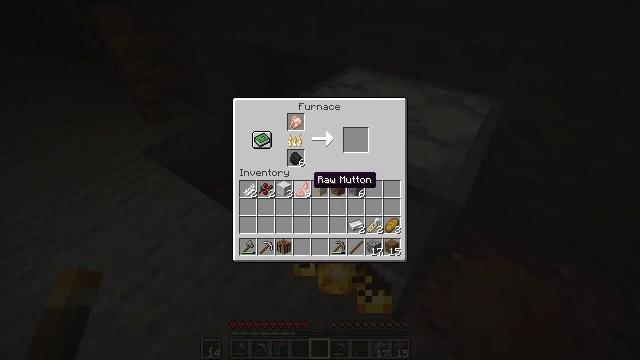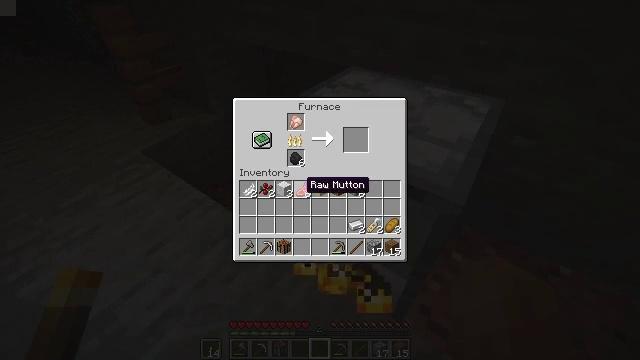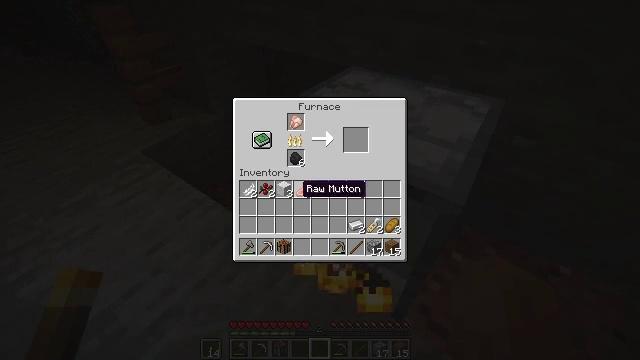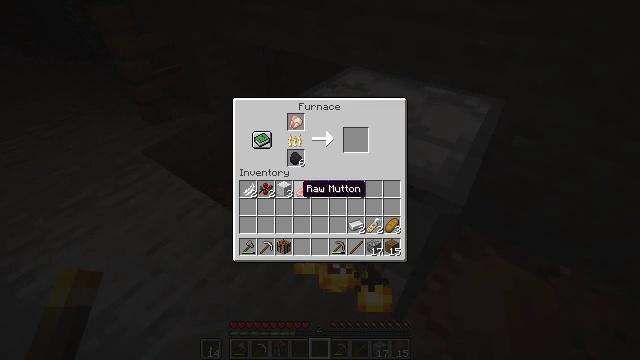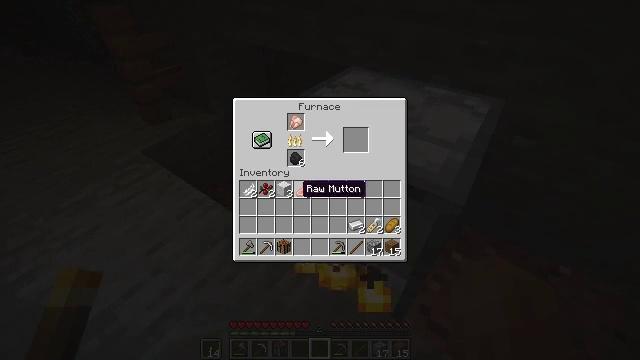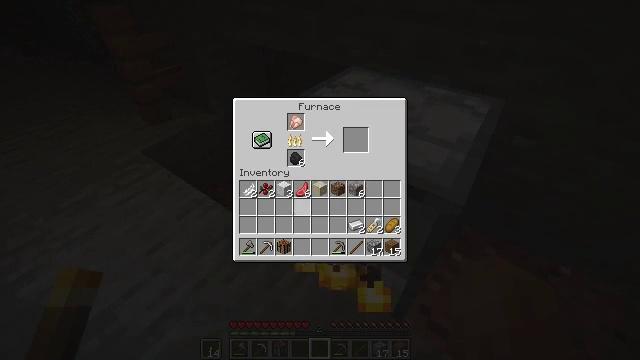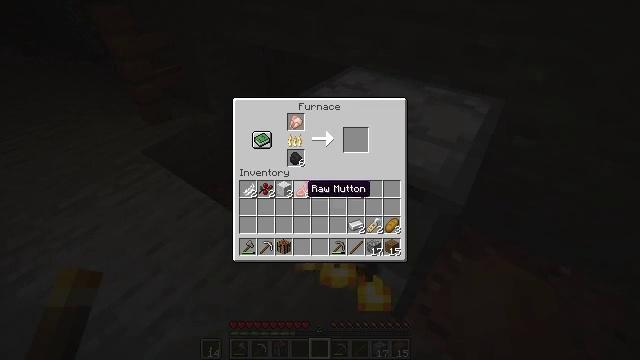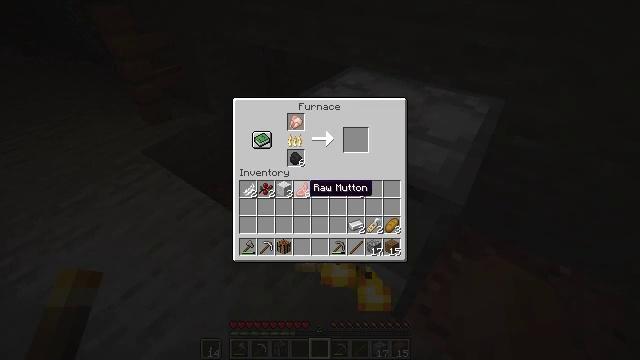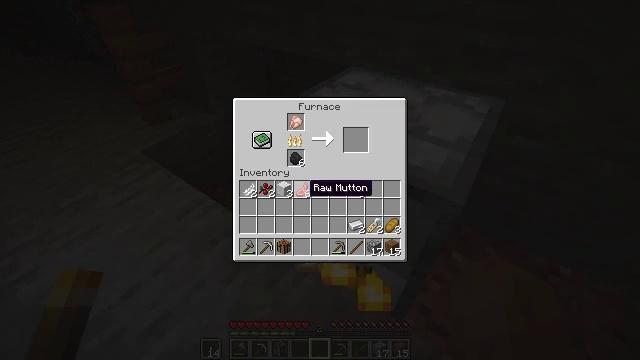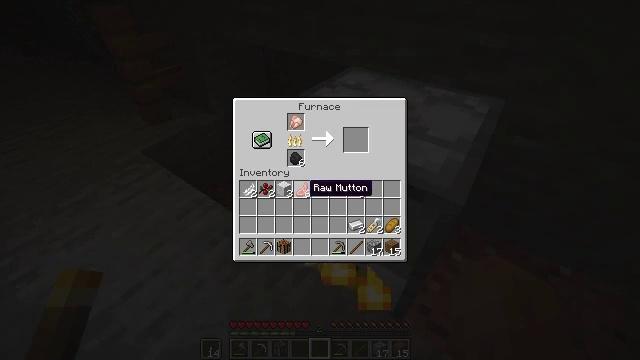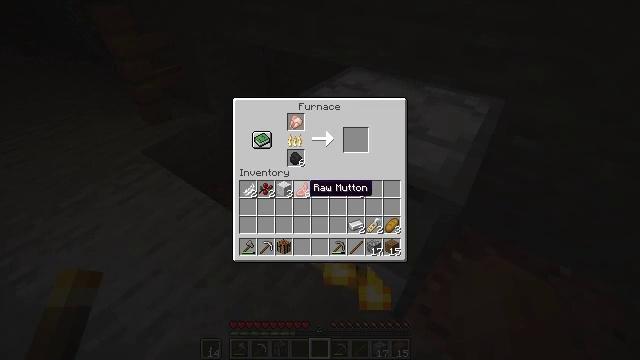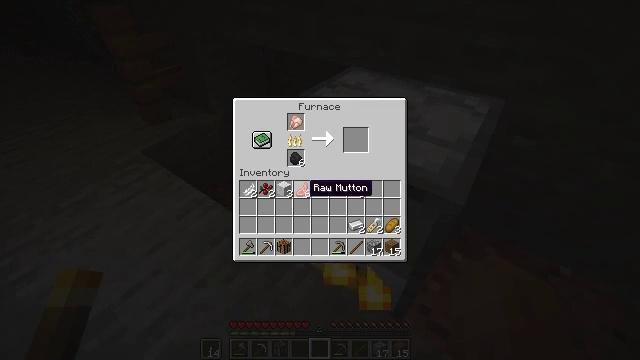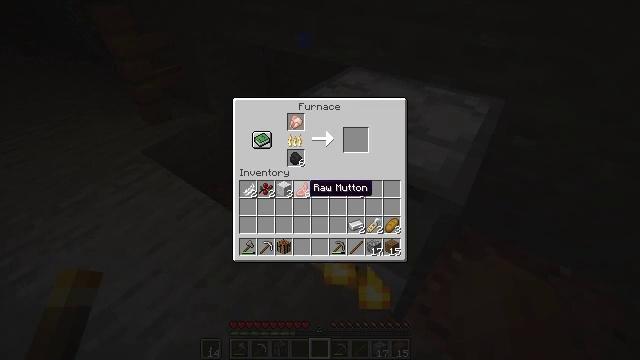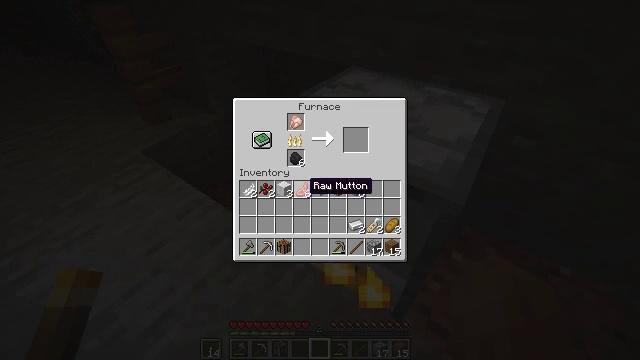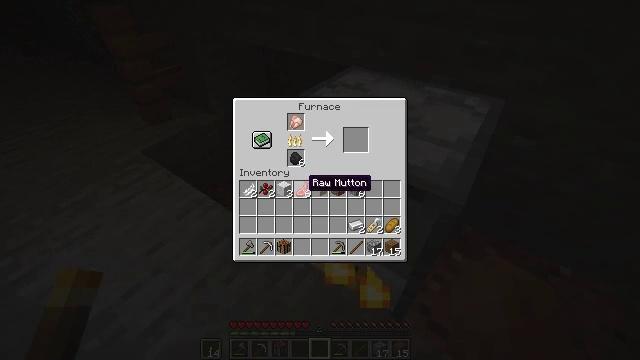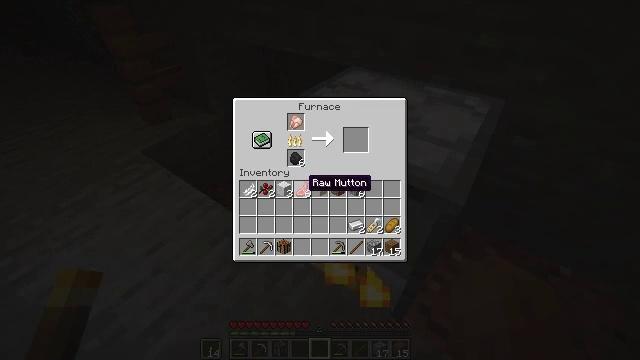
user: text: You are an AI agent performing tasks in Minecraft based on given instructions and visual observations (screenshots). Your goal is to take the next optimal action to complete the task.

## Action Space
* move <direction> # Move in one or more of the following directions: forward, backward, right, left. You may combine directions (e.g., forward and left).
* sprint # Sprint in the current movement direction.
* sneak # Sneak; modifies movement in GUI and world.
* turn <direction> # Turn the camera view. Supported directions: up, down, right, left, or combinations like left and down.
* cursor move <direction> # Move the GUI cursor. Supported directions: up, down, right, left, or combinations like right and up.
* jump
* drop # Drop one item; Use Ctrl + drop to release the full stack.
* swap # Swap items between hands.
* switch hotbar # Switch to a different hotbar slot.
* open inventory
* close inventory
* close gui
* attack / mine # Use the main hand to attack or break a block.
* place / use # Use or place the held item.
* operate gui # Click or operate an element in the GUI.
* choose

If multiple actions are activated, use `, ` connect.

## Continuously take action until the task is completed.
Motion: motion action
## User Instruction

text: Interact with a furnace to make cooked chicken.
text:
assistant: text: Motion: sneak, cursor move left
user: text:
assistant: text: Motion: sneak
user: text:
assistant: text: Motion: sneak
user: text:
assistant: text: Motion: sneak
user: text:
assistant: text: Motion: sneak
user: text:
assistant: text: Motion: sneak
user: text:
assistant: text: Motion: sneak
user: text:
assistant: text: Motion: sneak
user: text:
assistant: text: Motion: sneak
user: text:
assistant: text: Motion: sneak
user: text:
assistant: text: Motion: sneak
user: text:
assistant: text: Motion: sneak
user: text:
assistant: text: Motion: sneak
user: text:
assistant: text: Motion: sneak
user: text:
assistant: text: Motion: sneak
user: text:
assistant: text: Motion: sneak
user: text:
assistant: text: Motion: sneak
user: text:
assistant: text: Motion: sneak
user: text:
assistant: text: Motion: sneak
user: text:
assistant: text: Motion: sneak
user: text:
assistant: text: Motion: sneak
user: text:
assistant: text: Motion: sneak
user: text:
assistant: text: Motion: sneak
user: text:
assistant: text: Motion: sneak
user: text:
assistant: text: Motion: sneak
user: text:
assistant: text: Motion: sneak
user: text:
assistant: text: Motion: sneak, operate gui
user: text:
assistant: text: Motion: sneak, operate gui
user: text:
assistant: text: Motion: sneak, cursor move right and up
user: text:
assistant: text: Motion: sneak, cursor move right and up